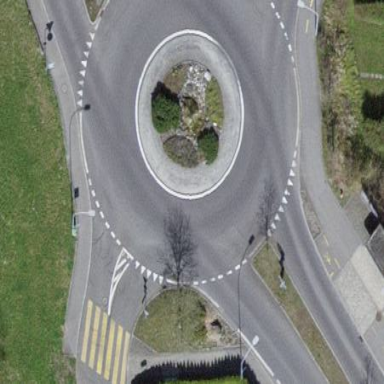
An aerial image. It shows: Traffic calming island.